Question: I'm using this code to move items from one list to another and back and forth using POST and GET calls. However, after every change the page refreshes. I'm trying to figure out how to have the lists update and changes applied, without having the page refresh. Is this possible?
Just going through the code, I can't tell what's causing the page to refresh, but I'm guessing it has to do with the HTML button?
JS:
'''
var user;
$(document).ready(function() {
//Populate the users pick list
var strHTMLSiteUsers = "";
$().SPServices({
operation: "GetUserCollectionFromSite",
async: true,
completefunc: function(xData, Status) {
$(xData.responseXML).find("User").each(function() {
strHTMLSiteUsers += "<option value='" + $(this).attr("LoginName") + "'>" + $(this).attr("Name") + "</option>";
});
$("#my_SiteUsers").append(strHTMLSiteUsers);
}
});
RefreshGroupLists();
});
function RefreshGroupLists(){
var strHTMLAvailable = "";
var strHTMLAssigned = "";
var arrOptionsAssigned = new Array();
var intOpts = 0;
var booMatch;
var booErr = "false";
//current user
user = $('#my_SiteUsers').val();
$("#my_SPGroupsAssigned").html("");
$("#my_SPGroupsAvailable").html("");
if($("#my_SiteUsers").attr("value") == 0){
alert("You must select a user");
return;
}
//Populate the Groups Assigned
$().SPServices({
operation: "GetGroupCollectionFromUser",
userLoginName: user,
async: true,
completefunc: function(xData, Status) {
$(xData.responseXML).find("errorstring").each(function() {
if(user='default'){
return;
}else{
alert("User not found");
booErr = "true";
return;
}
});
$(xData.responseXML).find("Group").each(function() {
strHTMLAvailable += "<option value='" + $(this).attr("Name") + "'>" + $(this).attr("Name") + "</option>";
arrOptionsAssigned[intOpts] = $(this).attr("Name");
intOpts = intOpts + 1;
});
$("#my_SPGroupsAssigned").append(strHTMLAvailable);
}
});
//Populate available site groups
if(booErr == "false"){
$().SPServices({
operation: "GetGroupCollectionFromSite",
async: true,
completefunc: function(xData, Status) {
$(xData.responseXML).find("Group").each(function() {
booMatch = "false";
for (var i=0;i<=arrOptionsAssigned.length;i++){
if($(this).attr("Name") == arrOptionsAssigned[i]){
booMatch = "true";
break;
}
}
if(booMatch == "false"){
strHTMLAssigned += "<option value='" + $(this).attr("Name") + "'>" + $(this).attr("Name") + "</option>";
}
});
$("#my_SPGroupsAvailable").append(strHTMLAssigned);
}
});
}
}
function AddGroupsToUser(){
var i;
if($("#my_SiteUsers").attr("value") == 0){
alert("You must select a user");
return;
}
if($("#my_SPGroupsAvailable").val() == null){
alert("You haven't selected any groups to add");
return;
}
else{
var arrGroups = $("#my_SPGroupsAvailable").val();
for (i=0;i<arrGroups.length;i++){
$().SPServices({
operation: "AddUserToGroup",
groupName: arrGroups[i],
userLoginName: user,
async: true,
completefunc: null
});
}
RefreshGroupLists();
}
}
function RemoveGroupsFromUser(){
var i
if($("#my_SiteUsers").attr("value") == 0){
alert("You must select a user");
return;
}
if($("#my_SPGroupsAssigned").val() == null){
alert("You haven't selected any groups to remove");
return;
}
else{
var arrGroups = $("#my_SPGroupsAssigned").val();
for (i=0;i<arrGroups.length;i++){
$().SPServices({
operation: "RemoveUserFromGroup",
groupName: arrGroups[i],
userLoginName: user,
async: true,
completefunc: null
});
}
RefreshGroupLists();
}
}
'''
HTML:
'''
<table align="center">
<tr>
<td colspan="3" style="text-align:center">
<font style="font-weight:bold">Select a User:&nbsp;&nbsp;&nbsp;</font>
<select id="my_SiteUsers" style="width:250px;" onchange="RefreshGroupLists()">
<option value='default' disabled="disabled">Select a user</option>
</select>
</td>
</tr>
<tr>
<th class='ms-vh2'>Available Groups</th>
<th></th>
<th class='ms-vh2'>Assigned Groups</th>
</tr>
<tr>
<td class='ms-vb2'>
<select id="my_SPGroupsAvailable" style="width:150px;height:150px;" multiple="multiple"></select>
</td>
<td>
<button id="my_AddGroupsToUser" style="width:40px;" onclick="AddGroupsToUser()">&gt;&gt;</button><br><br>
<button id="my_RemoveGroupsFromUser" style="width:40px;" onclick="RemoveGroupsFromUser()">&lt;&lt;</button></td>
<td class='ms-vb2'>
<select id="my_SPGroupsAssigned" style="width:150px;height:150px;" multiple="multiple"></select>
</td>
</tr>
</table>
'''
This is what it looks like:

'.click(function() { return false; });'
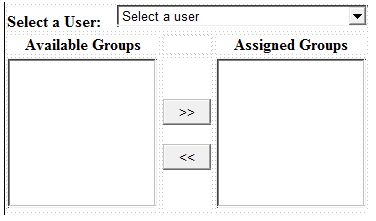
Answer: In your AddGroupsToUser function add a returnfunc that will call RefreshGroupList. Then remove the call at RefreshGroupList just after the for cycle.
Your posted code will run a cycle and start n async operations. After the cycle it will update the list, but since the operations are async some of them have finished and some are running. That's why you see the list partially updated.
This should update the list at every "save" of a group:
'''
function AddGroupsToUser(){
var i;
if($("#my_SiteUsers").attr("value") == 0){
alert("You must select a user");
return;
}
if($("#my_SPGroupsAvailable").val() == null){
alert("You haven't selected any groups to add");
return;
}
else{
var arrGroups = $("#my_SPGroupsAvailable").val();
for (i=0;i<arrGroups.length;i++){
$().SPServices({
operation: "AddUserToGroup",
groupName: arrGroups[i],
userLoginName: user,
async: true,
completefunc: function(xData, Status) {
RefreshGroupLists();
}
});
}
}
}
'''